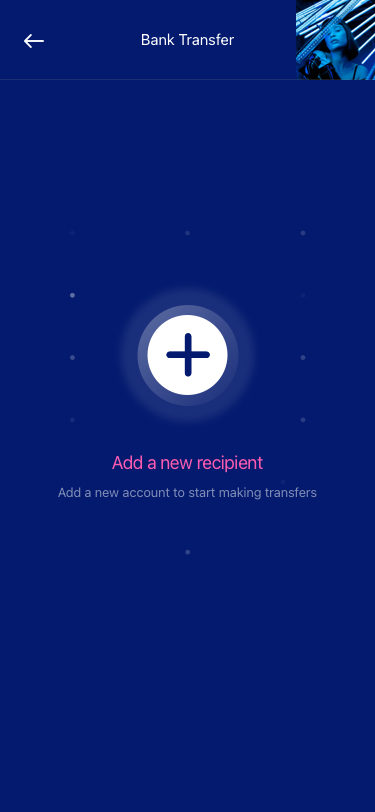
Text in this UI design:
Add a new recipient
Add a new account to start making transfers